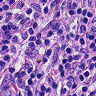
Metastatic tissue present: no